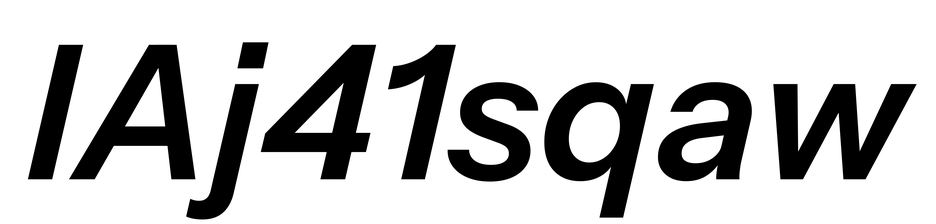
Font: InstrumentSans-Italic_SemiBold_Italic